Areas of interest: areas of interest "Science and Technology Museum"
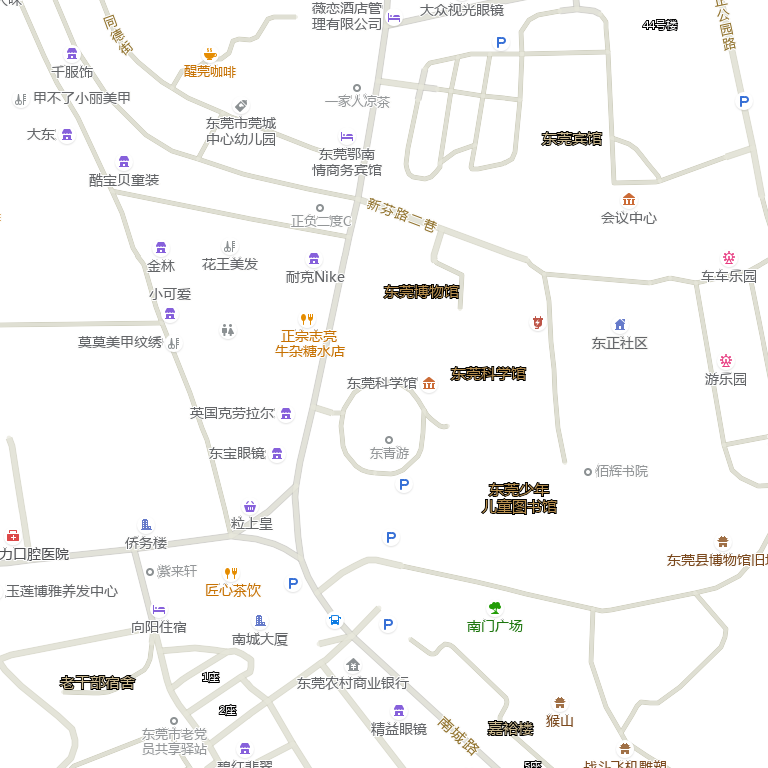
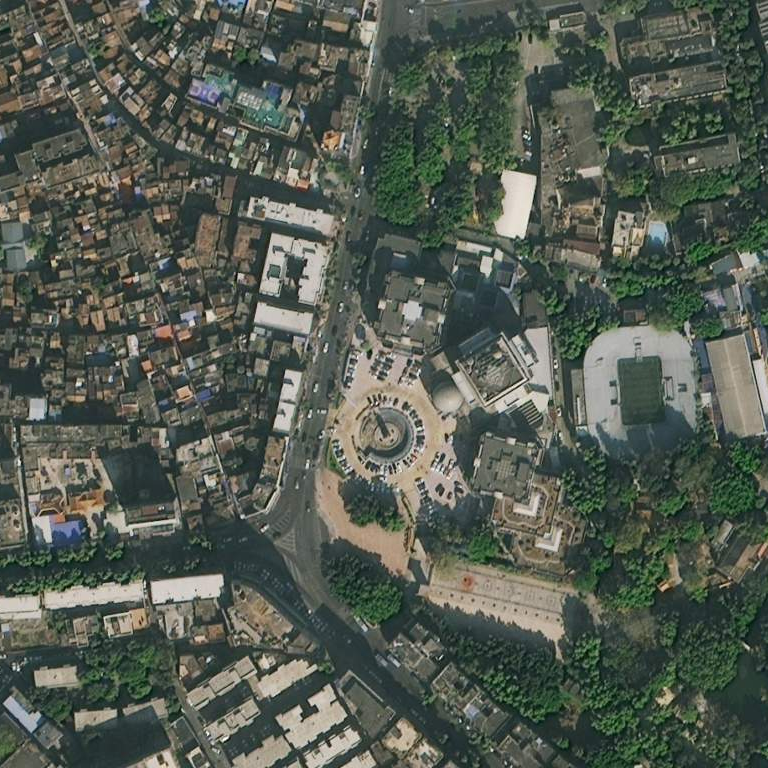